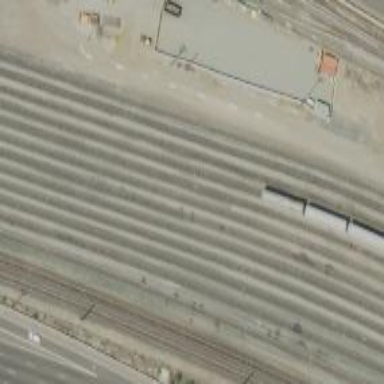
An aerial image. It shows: Railway yard.